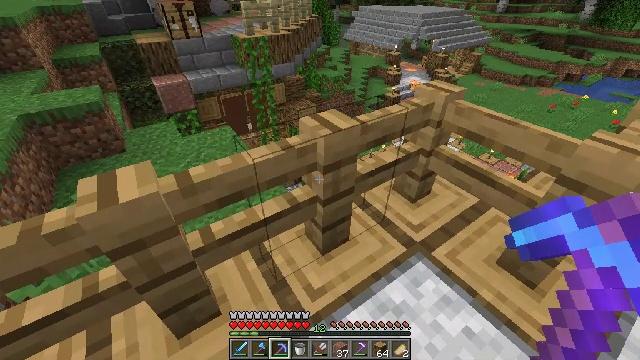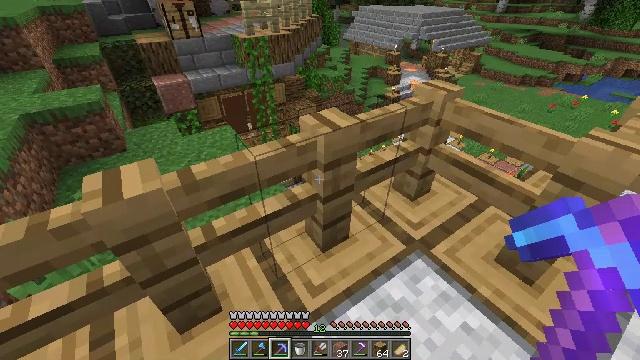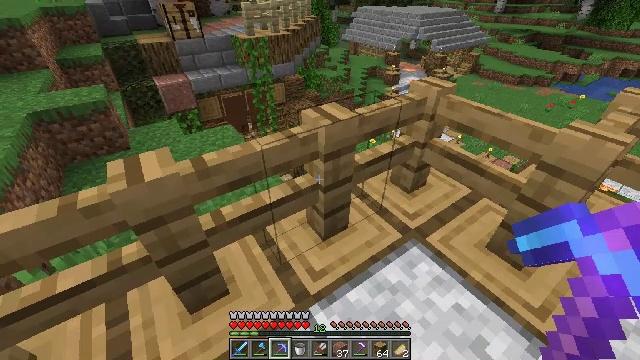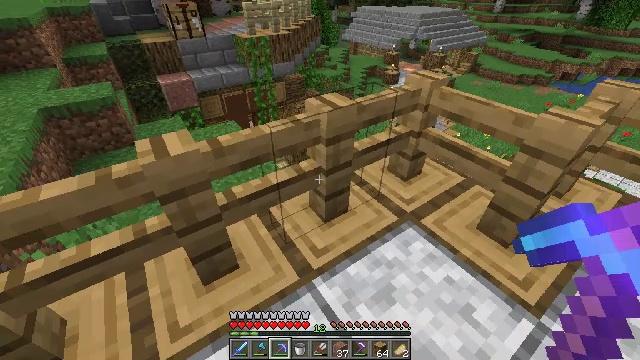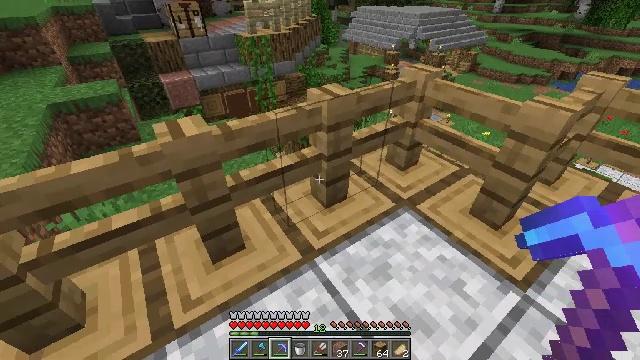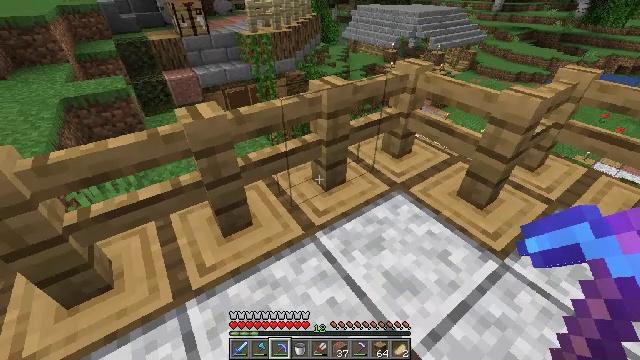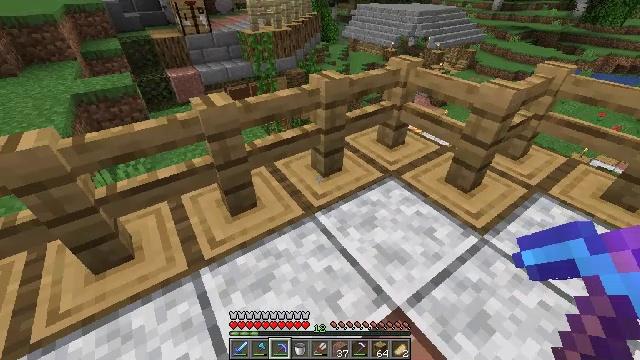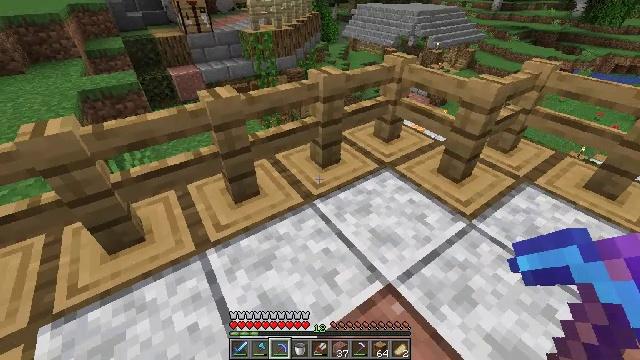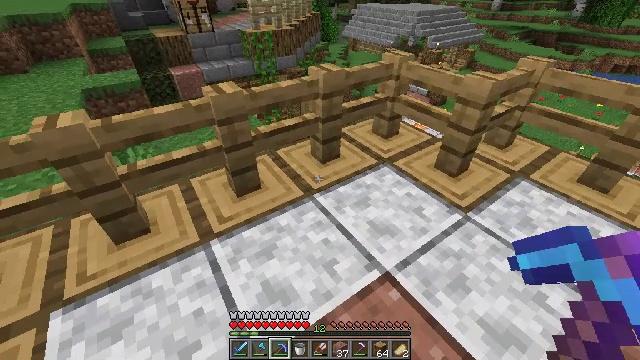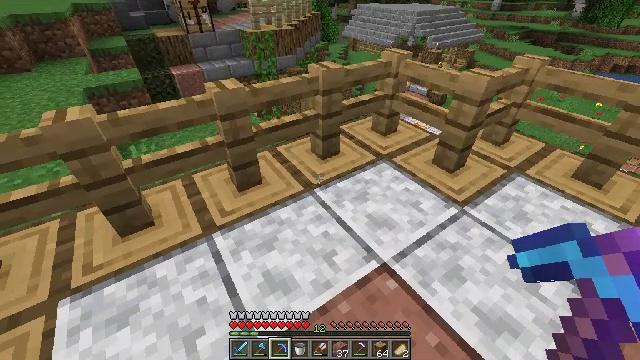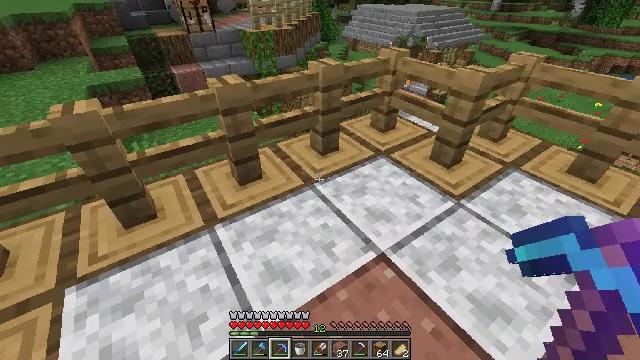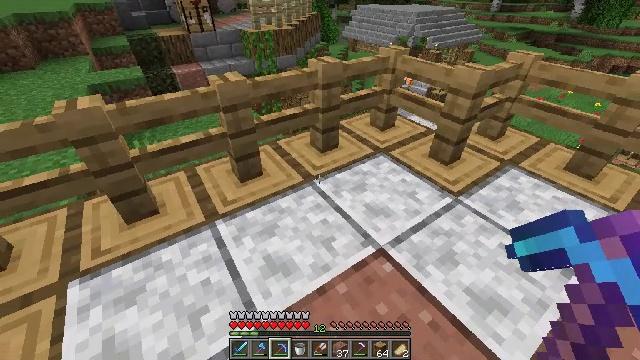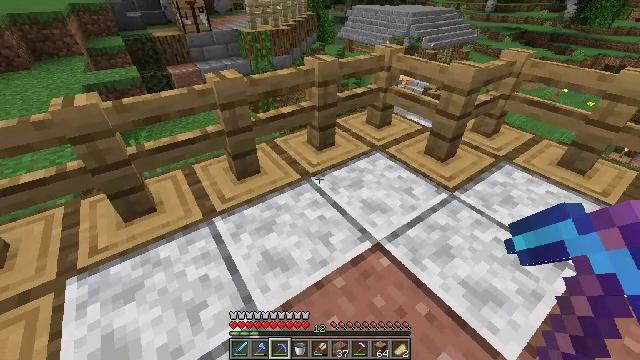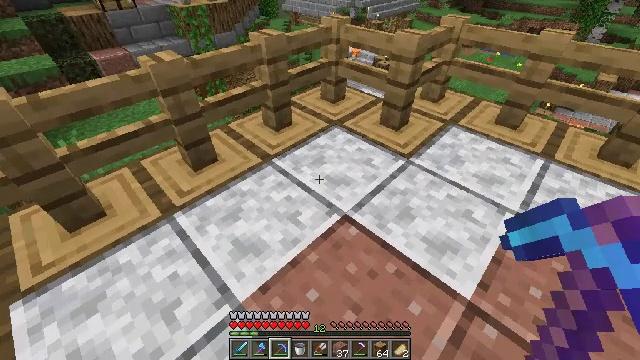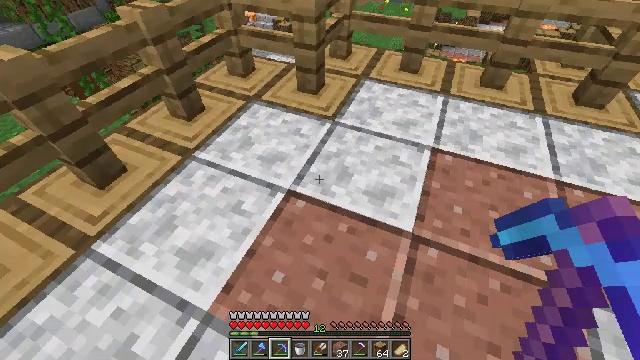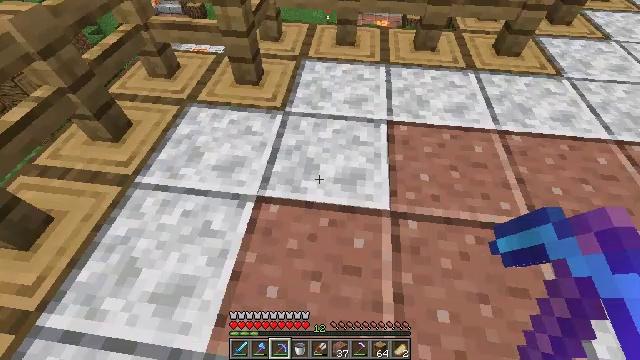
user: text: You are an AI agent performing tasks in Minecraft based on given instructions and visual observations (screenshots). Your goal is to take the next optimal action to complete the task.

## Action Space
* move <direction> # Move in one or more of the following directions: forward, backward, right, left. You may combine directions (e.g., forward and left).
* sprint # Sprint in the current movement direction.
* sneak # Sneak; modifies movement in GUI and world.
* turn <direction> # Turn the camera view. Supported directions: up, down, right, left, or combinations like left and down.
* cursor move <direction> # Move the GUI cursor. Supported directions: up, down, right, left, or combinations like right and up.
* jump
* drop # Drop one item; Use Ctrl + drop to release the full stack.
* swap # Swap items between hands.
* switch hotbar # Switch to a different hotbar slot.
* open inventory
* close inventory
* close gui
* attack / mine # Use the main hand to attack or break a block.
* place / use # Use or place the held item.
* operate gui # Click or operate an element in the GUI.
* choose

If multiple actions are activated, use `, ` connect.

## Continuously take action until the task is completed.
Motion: motion action
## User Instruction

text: Attack the polished diorite to collect it.
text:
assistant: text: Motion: move back
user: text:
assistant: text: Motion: move back
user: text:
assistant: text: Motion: move back
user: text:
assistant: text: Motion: move back
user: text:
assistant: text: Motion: move back
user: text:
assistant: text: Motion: move back
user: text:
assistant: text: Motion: move back
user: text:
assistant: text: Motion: no_op
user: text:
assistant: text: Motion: no_op
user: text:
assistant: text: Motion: no_op
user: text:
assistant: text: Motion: no_op
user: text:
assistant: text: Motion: no_op
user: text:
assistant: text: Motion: turn right and down
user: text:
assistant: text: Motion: move forward and move left, turn right and down
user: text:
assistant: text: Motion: move forward and move left, turn right and down
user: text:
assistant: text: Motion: move forward and move left, turn right and down
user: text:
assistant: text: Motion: move left, turn right
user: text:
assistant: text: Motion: move back and move left, turn right
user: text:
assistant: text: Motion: move back and move right
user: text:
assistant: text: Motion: move back and move right, turn left
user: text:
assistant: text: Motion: move back and move right, turn left and up
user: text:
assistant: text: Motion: move back and move right
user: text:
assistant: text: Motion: move back and move right, turn left
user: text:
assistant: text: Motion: move back and move right, turn left and up
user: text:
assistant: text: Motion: move back and move right, turn left and up
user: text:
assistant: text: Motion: move back and move right, sneak, turn left
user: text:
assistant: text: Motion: move back and move right, sneak, turn left
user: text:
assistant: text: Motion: sneak, turn left
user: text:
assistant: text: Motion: sneak, turn left
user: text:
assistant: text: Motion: sneak, turn left and down